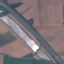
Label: Highway